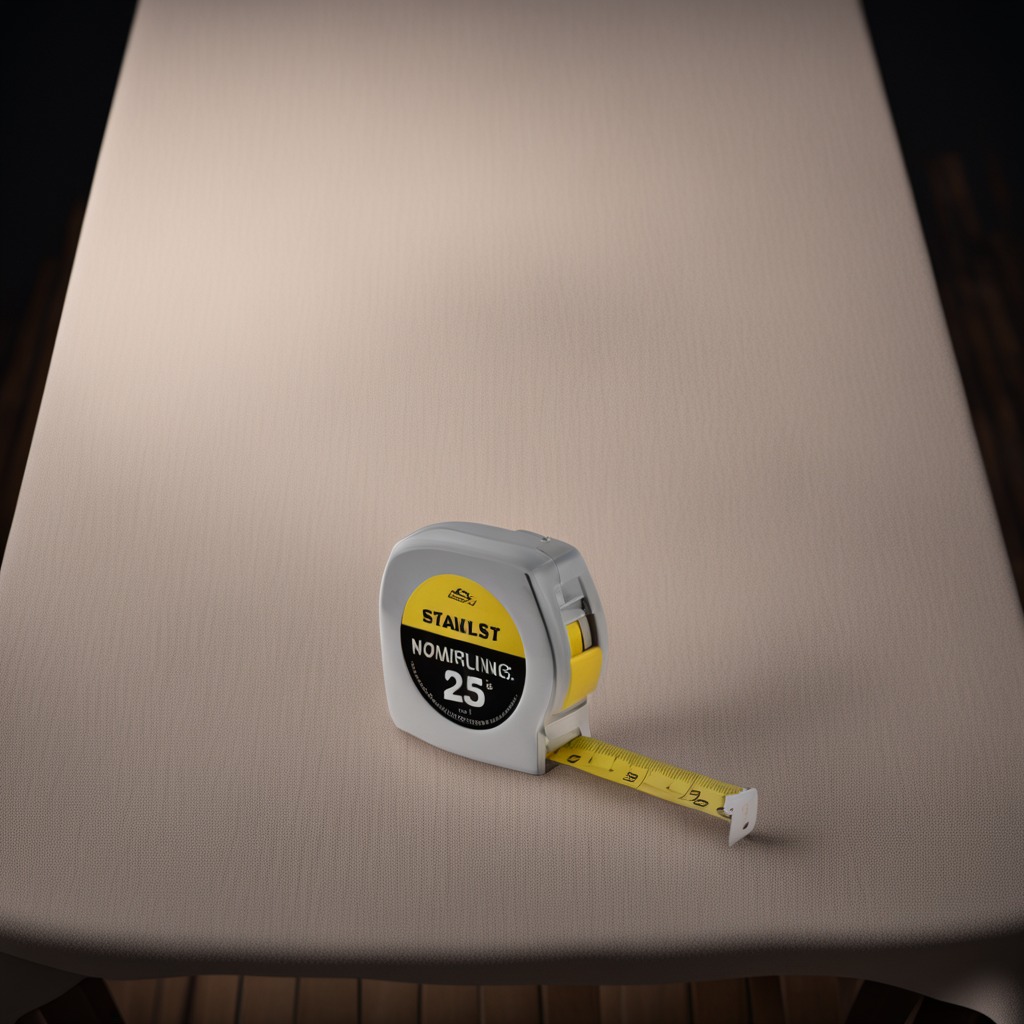
A measuring tape lies on the wooden table.